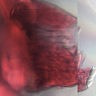
Metastatic tissue present: no